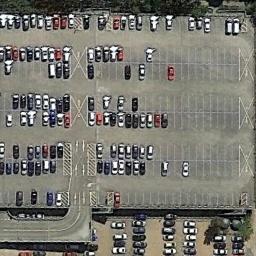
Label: parking_lot